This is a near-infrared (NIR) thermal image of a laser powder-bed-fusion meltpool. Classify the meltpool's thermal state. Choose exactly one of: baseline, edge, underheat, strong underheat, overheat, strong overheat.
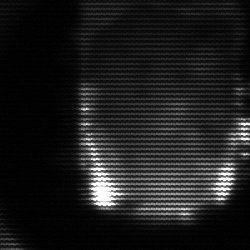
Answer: baseline